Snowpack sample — Loveland Pass, Silver Plume, Colorado, USA (2/11/26, 12:00 PM MST)
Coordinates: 39.663, -105.886
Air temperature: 35 °F
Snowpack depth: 82 cm
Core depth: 30 cm
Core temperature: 28.4 °F
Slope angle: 13°, slope face: 12°
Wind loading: high
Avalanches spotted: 1
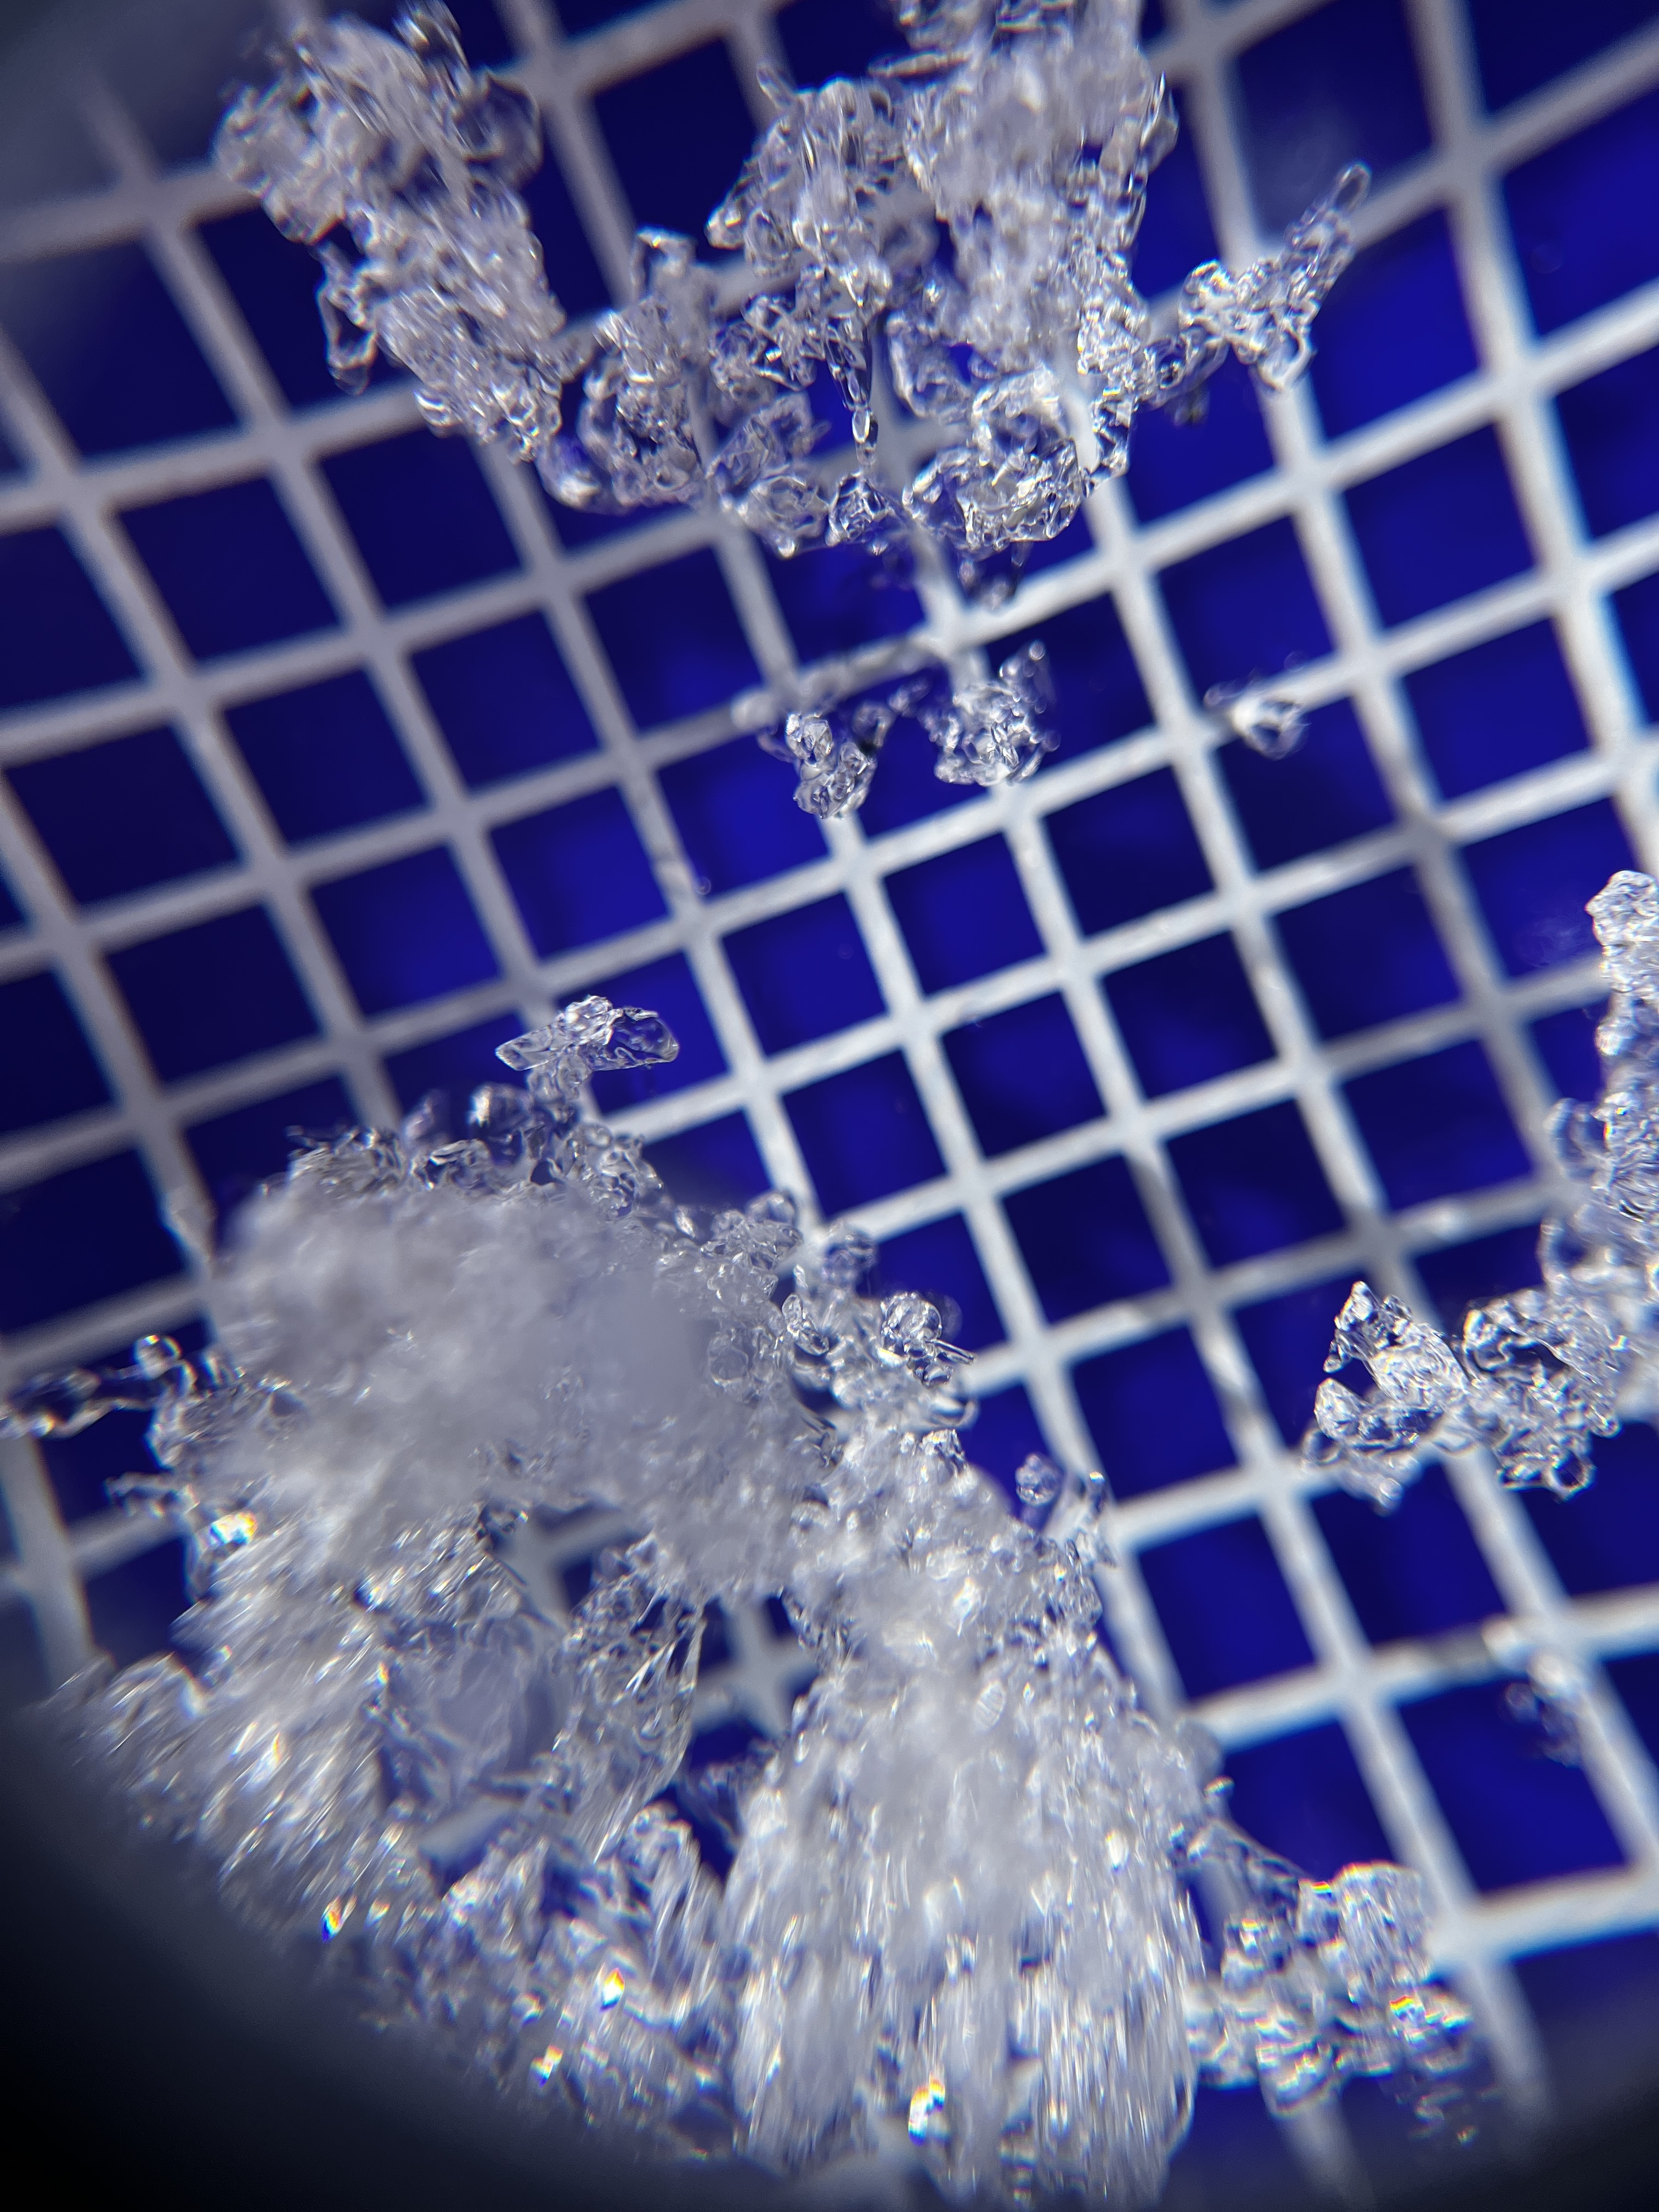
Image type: magnified_profile
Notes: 1 small avalanche spotted on the north side of the bowl, lots of wind loading